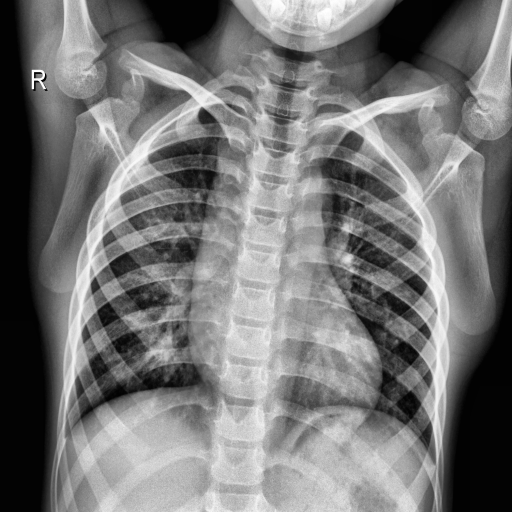
Finding: NORMAL